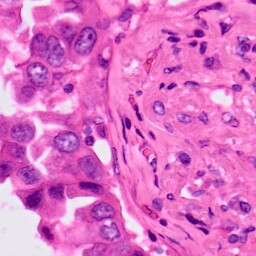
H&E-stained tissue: Lung